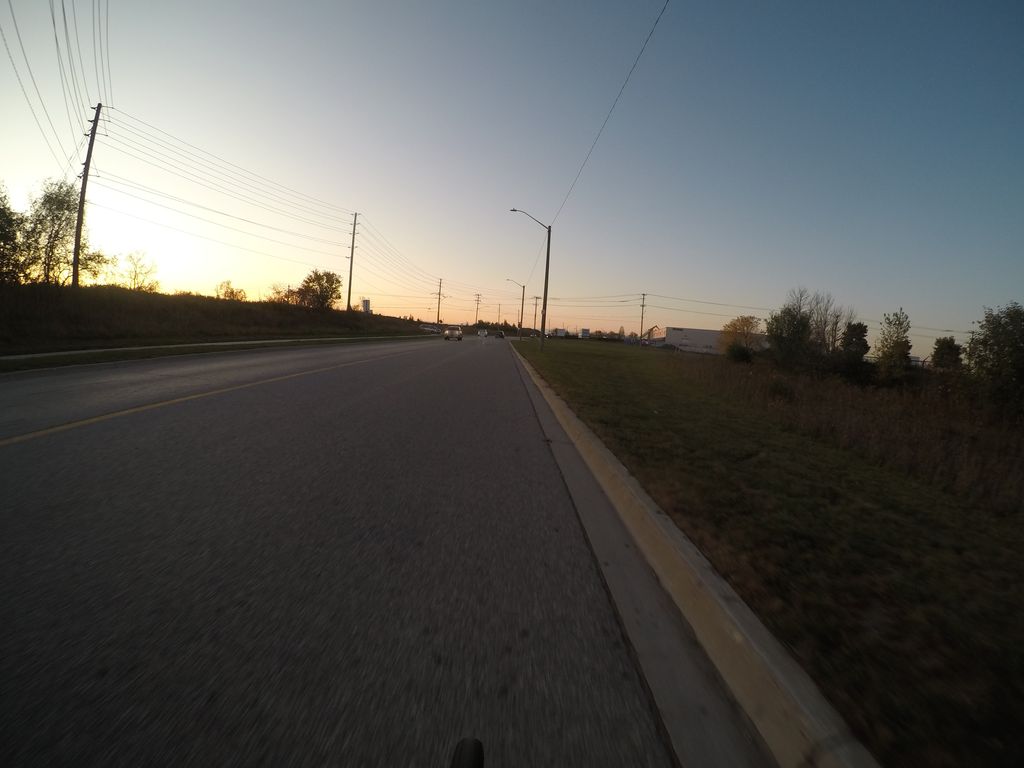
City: kitchener-waterloo